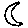
Label: moon